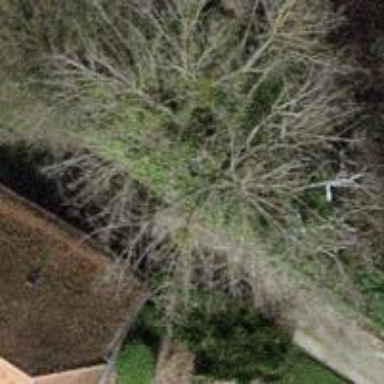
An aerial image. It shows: Evergreen tree with needle-leaved leaves.